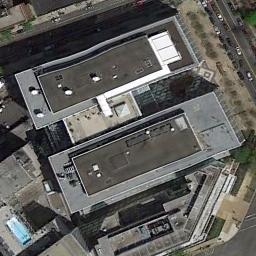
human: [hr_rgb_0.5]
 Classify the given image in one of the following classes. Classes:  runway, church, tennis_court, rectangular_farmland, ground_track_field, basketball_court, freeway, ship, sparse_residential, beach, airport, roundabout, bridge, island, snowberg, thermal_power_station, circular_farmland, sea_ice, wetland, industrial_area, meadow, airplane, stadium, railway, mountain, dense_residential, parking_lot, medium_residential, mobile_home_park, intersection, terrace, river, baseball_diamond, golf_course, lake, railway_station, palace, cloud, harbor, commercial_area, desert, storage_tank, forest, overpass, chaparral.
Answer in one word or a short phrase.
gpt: commercial_area